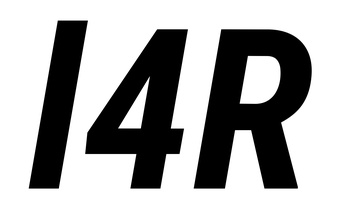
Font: Roboto-Italic_Condensed_Bold_Italic